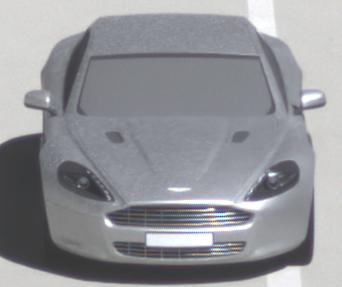
Make: Aston Martin
Model: Rapide
Detailed model: Rapide
Model produced from: 2010/03
Model produced until: 2013/07
Doors: 5
Color: white
Road condition: dry road
Daytime: midday
Contrast: high contrast